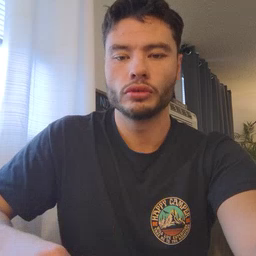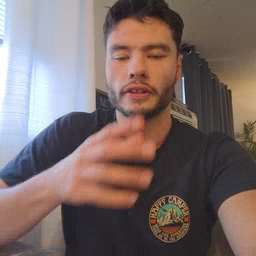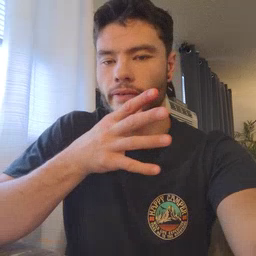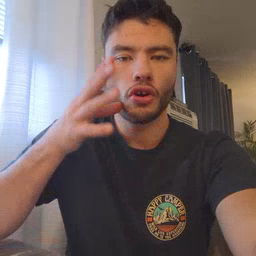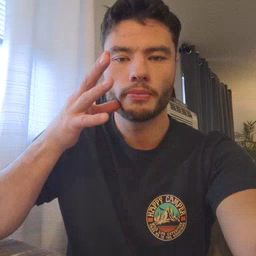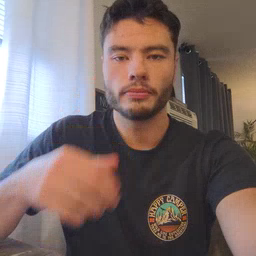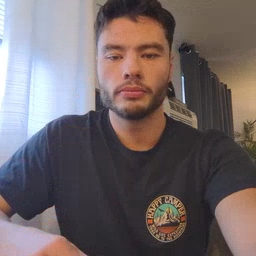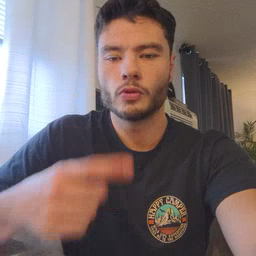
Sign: farm